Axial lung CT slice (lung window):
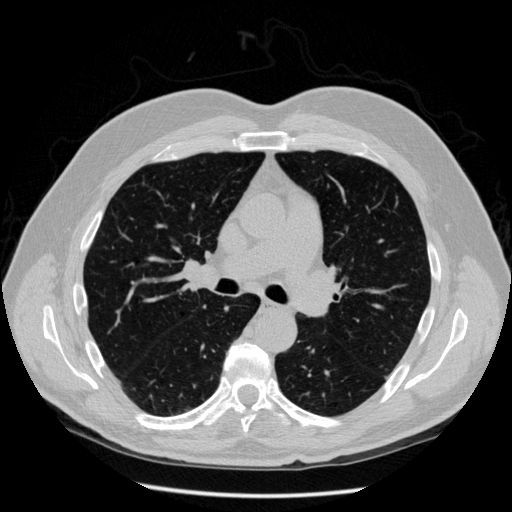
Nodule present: no